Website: lowes
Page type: billing-address
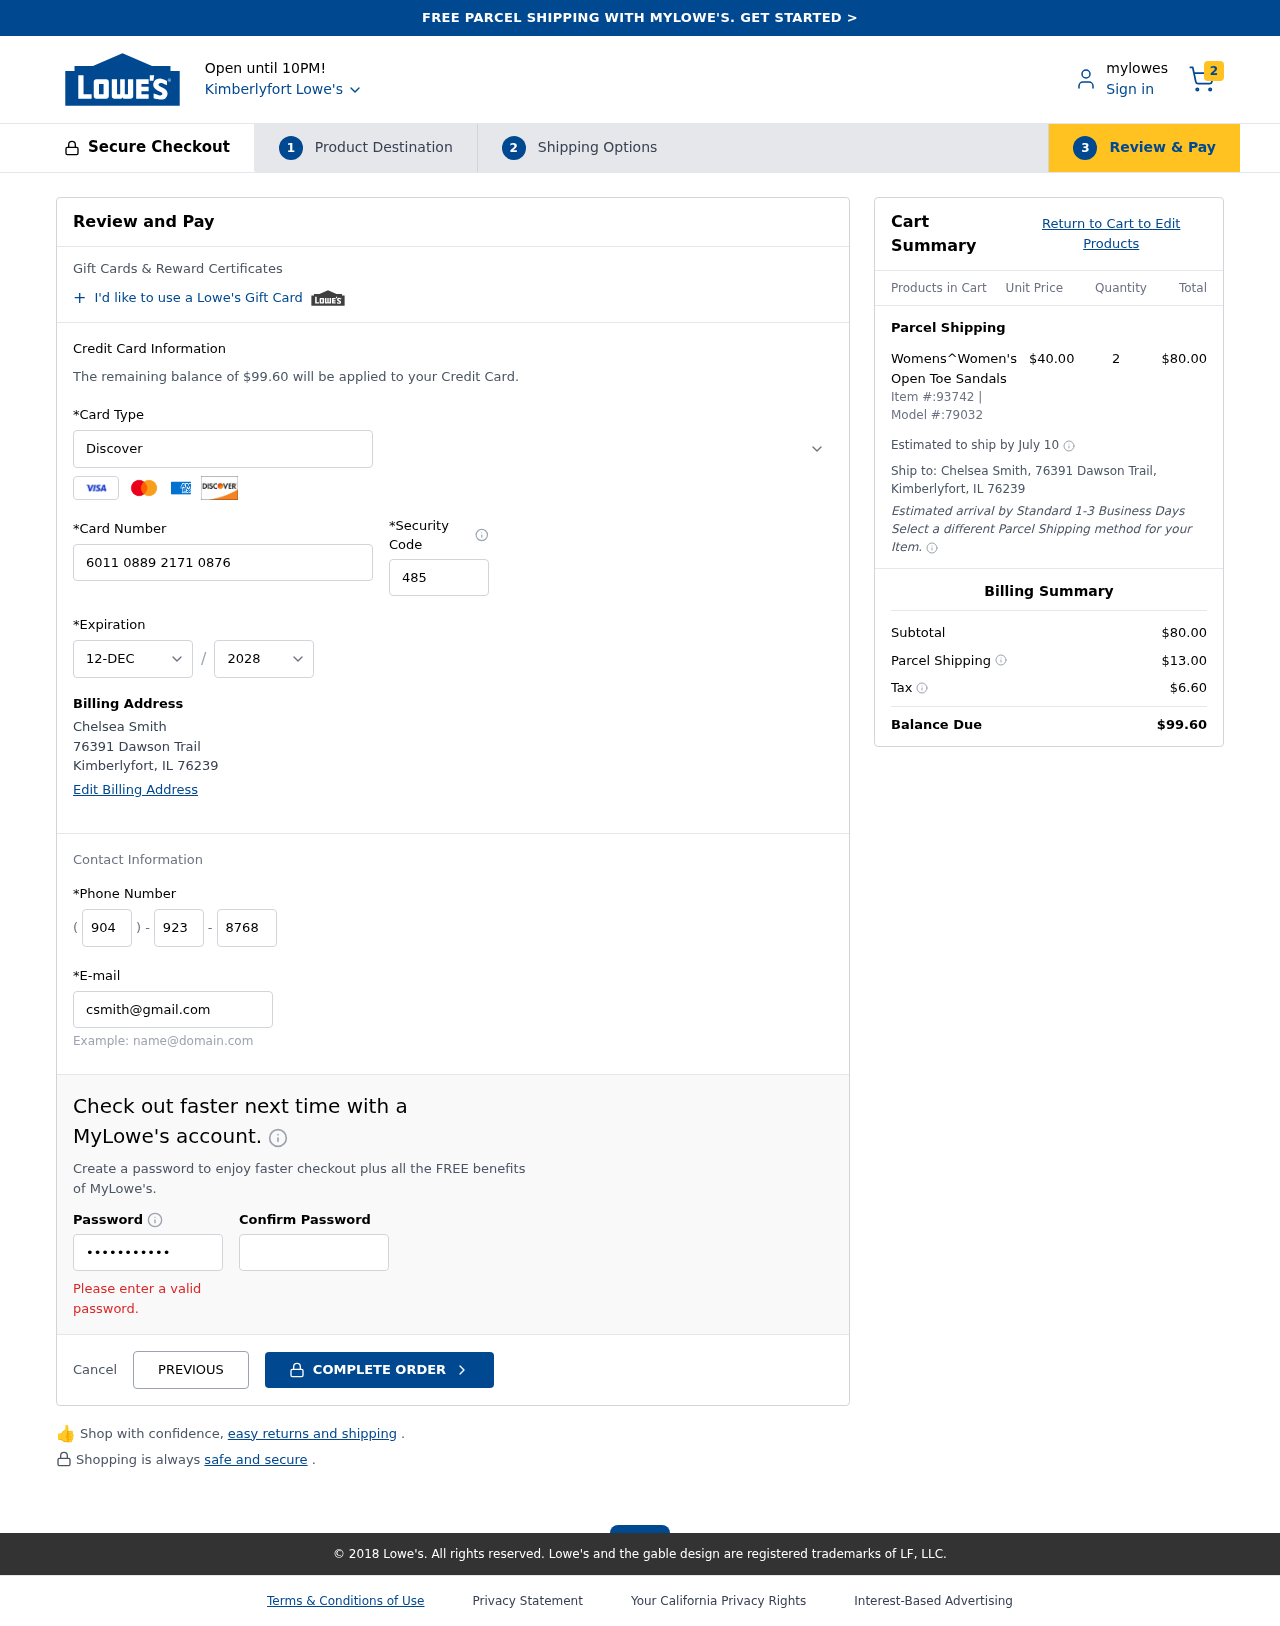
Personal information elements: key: PII_CARD_CVV
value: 485
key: PII_CARD_EXPIRY_MONTH
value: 12
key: PII_CARD_EXPIRY_YEAR
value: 28
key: PII_CARD_NUMBER
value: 6011 0889 2171 0876
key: PII_CARD_TYPE
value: Discover
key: PII_CITY
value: Kimberlyfort
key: PII_CITY_STATE_ZIP
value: Kimberlyfort, IL 76239
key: PII_EMAIL
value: csmith@gmail.com
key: PII_FULLNAME
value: Chelsea Smith
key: PII_PHONE_AREA
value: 904
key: PII_PHONE_PREFIX
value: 923
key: PII_PHONE_SUFFIX
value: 8768
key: PII_STREET
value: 76391 Dawson Trail
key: PII_FULLNAME2
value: Chelsea Smith
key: PII_STATE_ABBR
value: IL
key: PII_POSTCODE
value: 76239
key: PII_POSTCODE_FULL
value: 76239
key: PII_CITY_STATE
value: Kimberlyfort, IL
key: PII_POSTCODE_NUMERIC
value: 76239
Product elements: key: PRODUCT1_NAME
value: Womens^Women's Open Toe Sandals
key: PRODUCT1_PRICE
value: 40
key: PRODUCT1_QUANTITY
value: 2
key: PRODUCT_ITEM_NUMBER
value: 93742
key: PRODUCT_MODEL_NUMBER
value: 79032
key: PRODUCT1_LINE_TOTAL
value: $80.00
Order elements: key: ORDER_NUM_ITEMS
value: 2
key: ORDER_TOTAL
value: $99.60
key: ORDER_SHIPPING_DATE
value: July 10
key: ORDER_SUBTOTAL
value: $80.00
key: ORDER_SHIPPING_COST
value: $13.00
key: ORDER_TAX
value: $6.60